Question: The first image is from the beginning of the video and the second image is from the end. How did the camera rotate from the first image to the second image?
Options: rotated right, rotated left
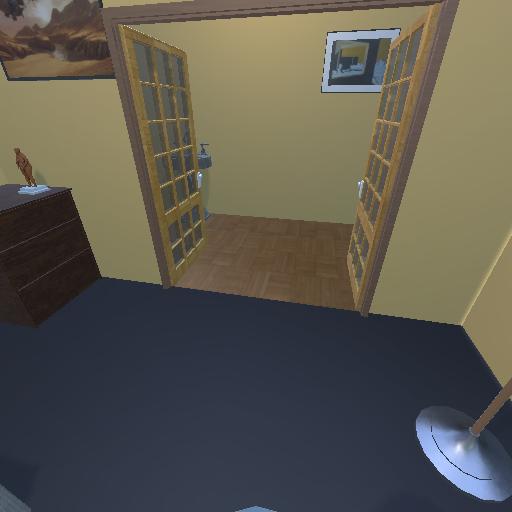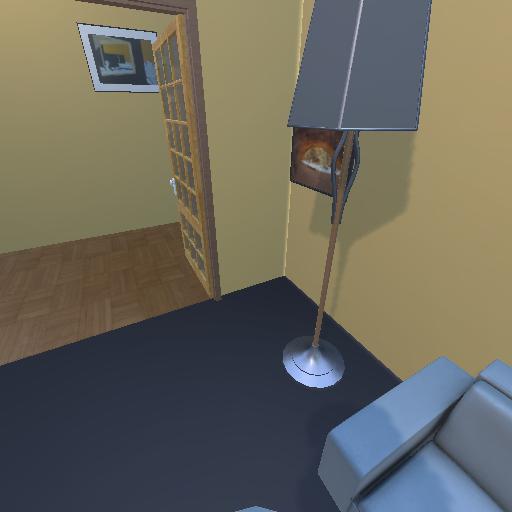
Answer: rotated right